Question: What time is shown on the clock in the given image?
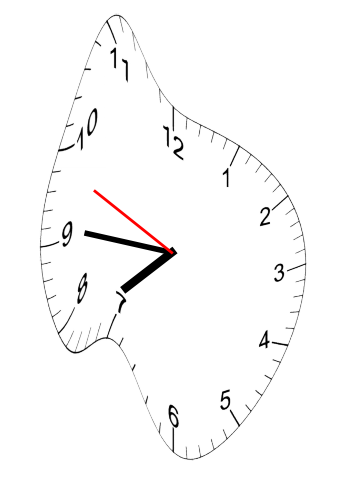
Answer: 07:45:49